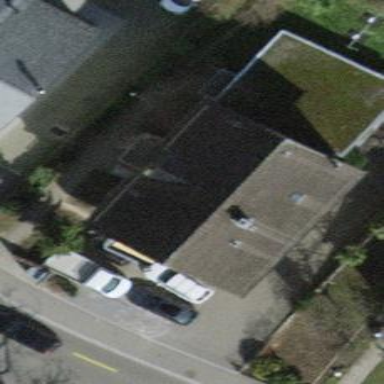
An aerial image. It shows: Building with pitched roof.